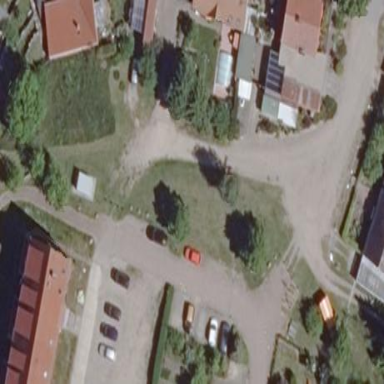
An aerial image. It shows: Village green area.